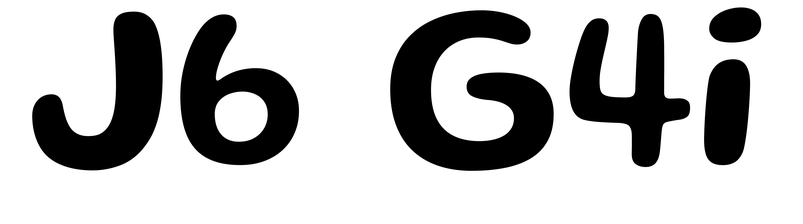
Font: Gluten_Medium